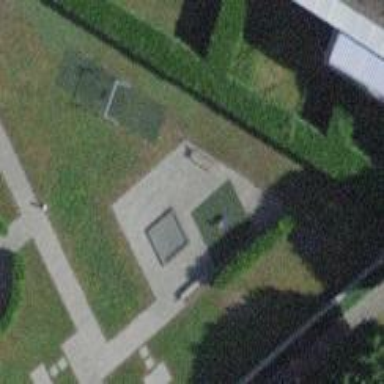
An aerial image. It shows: Playground with springy equipment.